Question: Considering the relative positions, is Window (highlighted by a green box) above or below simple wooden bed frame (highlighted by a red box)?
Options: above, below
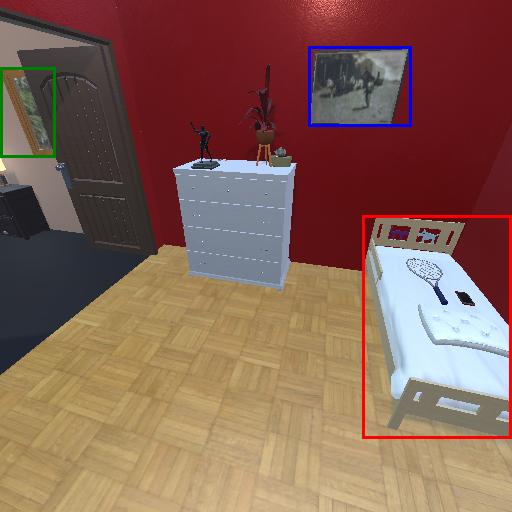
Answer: above